Interaction volume radius: 10 \u00c5
Interaction volume height: 30 \u00c5
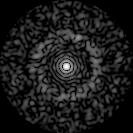
Disorder parameter: 0.8323